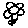
Label: flower